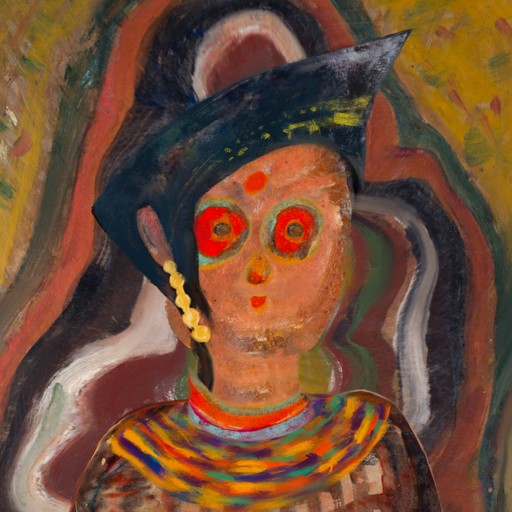
Background: AfterRaid, Head And Neck Front: Boggyland, Face Front: Sisters, Bust: Orphan, Hair Front: Blank, Head Accessory: Irani, Second Necklace: An_Impression_2, Necklace: Sisters, Baby: Blank